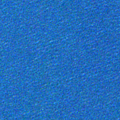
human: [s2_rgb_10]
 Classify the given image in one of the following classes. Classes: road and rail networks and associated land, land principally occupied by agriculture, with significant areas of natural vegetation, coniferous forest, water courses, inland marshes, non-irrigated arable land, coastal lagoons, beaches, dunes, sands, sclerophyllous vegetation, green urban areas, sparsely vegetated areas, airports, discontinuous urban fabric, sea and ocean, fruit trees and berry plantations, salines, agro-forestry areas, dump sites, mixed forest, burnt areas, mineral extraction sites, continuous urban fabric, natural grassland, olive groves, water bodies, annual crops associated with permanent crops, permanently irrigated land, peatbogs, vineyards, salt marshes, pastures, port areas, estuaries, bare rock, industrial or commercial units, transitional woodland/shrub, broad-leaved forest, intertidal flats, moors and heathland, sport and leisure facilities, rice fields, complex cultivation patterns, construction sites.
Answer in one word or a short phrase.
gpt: sea and ocean